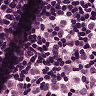
Metastatic tissue present: yes